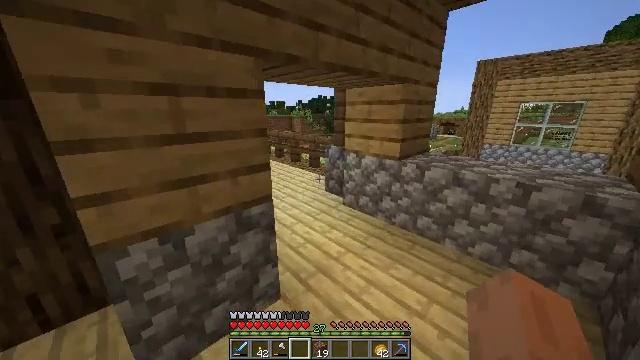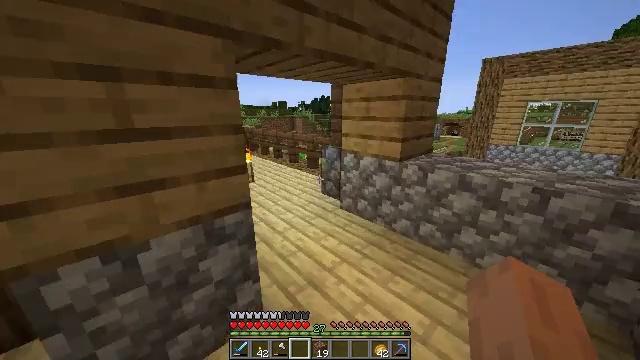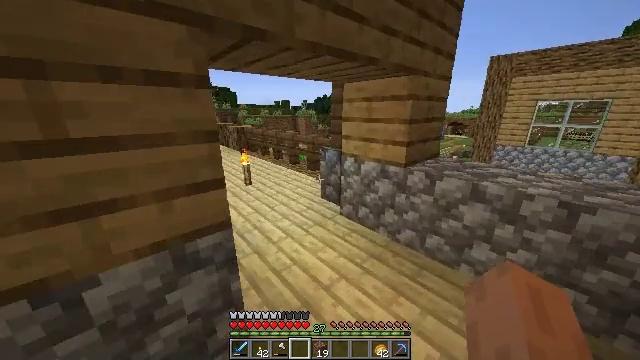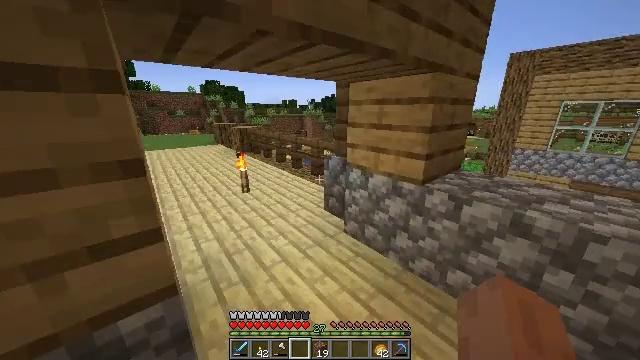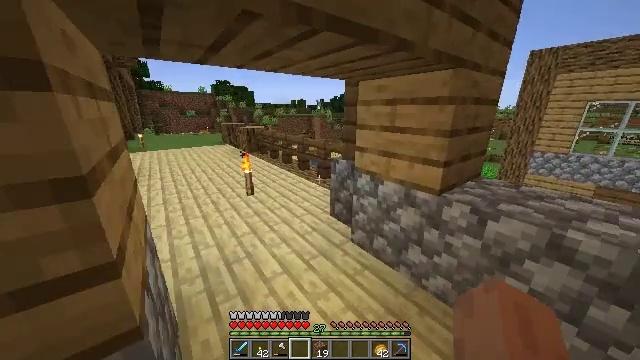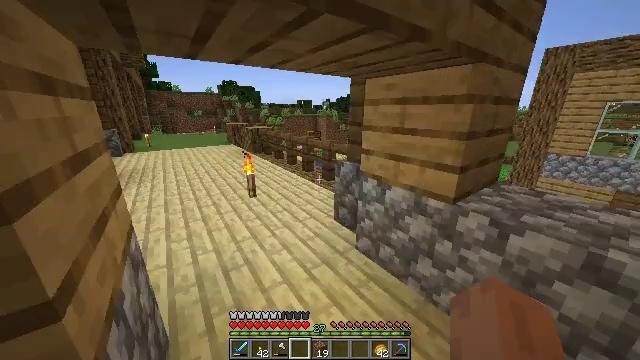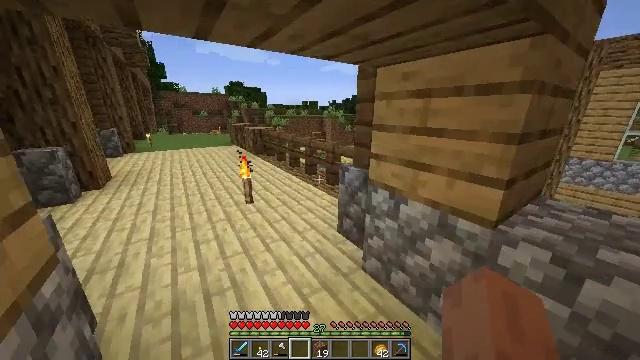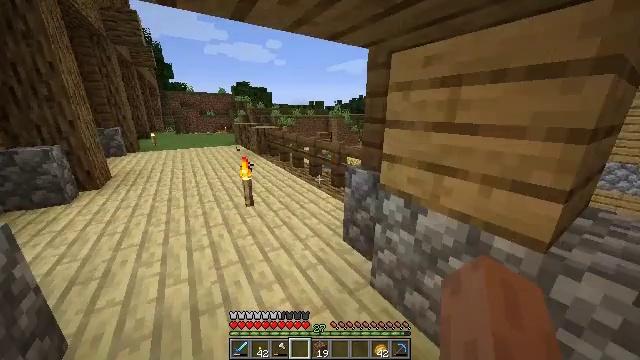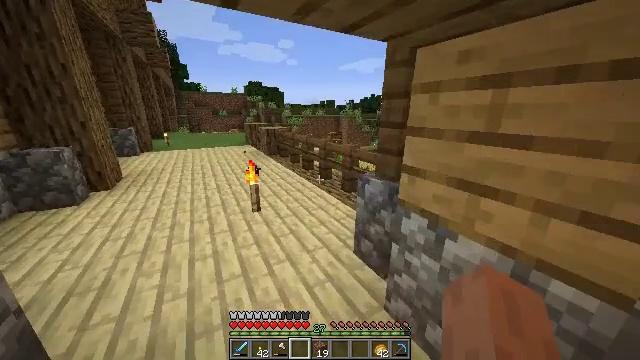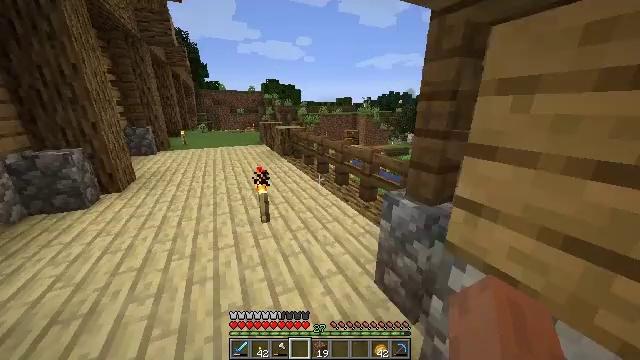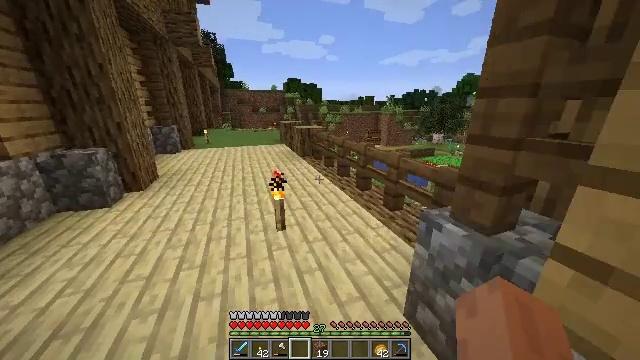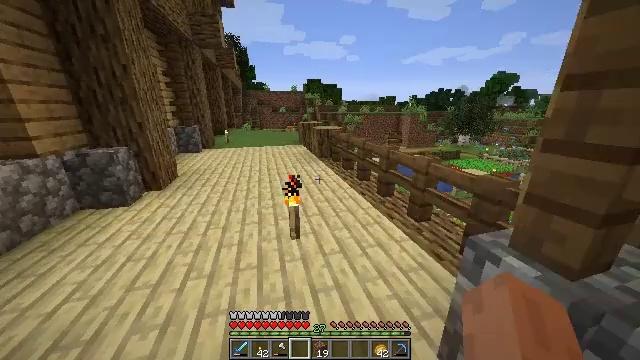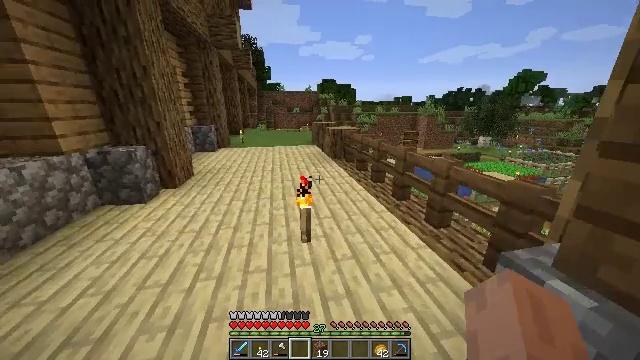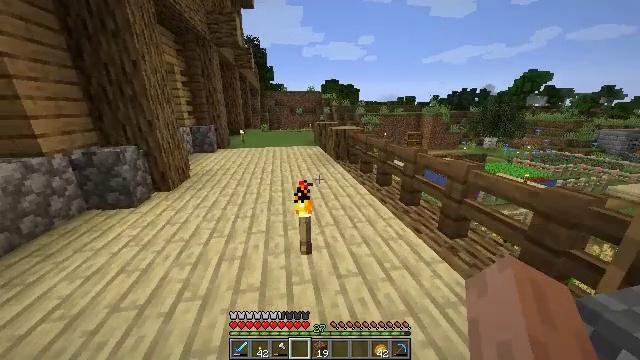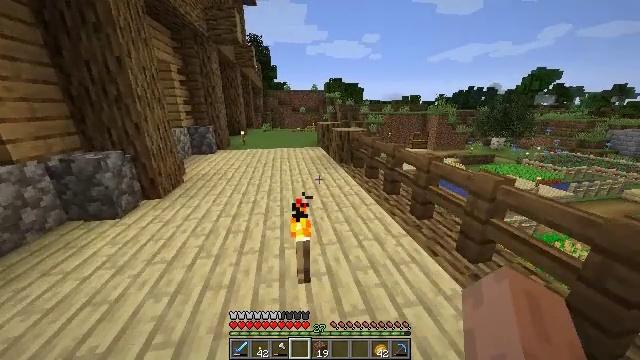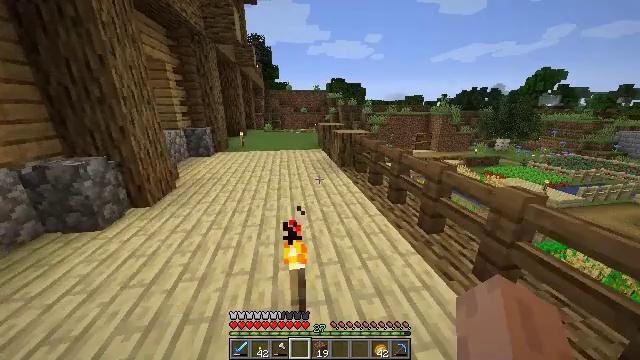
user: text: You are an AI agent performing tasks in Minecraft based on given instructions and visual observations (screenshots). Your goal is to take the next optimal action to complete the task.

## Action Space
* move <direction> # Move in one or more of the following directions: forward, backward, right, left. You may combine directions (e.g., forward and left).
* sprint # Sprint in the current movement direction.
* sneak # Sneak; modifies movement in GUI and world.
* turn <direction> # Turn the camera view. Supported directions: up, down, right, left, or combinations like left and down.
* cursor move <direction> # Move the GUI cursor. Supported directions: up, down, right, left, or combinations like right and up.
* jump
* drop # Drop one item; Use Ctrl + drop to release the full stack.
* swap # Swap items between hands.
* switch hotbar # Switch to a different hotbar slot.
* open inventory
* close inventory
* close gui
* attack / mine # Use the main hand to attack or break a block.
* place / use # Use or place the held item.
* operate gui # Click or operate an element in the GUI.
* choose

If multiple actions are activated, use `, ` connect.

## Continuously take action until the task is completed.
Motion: motion action
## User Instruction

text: Get birch stairs through crafting.
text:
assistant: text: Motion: move forward
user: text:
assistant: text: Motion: move forward
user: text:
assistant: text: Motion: move forward, turn left
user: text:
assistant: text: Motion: move forward, turn left
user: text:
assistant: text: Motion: move forward, turn left
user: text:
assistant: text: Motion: move forward, turn left
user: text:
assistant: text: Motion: move forward, turn left
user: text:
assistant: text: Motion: move forward, turn left
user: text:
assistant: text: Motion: move forward, turn left
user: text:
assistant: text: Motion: move forward, turn left
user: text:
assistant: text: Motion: move forward, turn left
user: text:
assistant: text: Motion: move forward, turn left
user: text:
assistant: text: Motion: move forward
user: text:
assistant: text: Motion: move forward
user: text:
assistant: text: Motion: move forward
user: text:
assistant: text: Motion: move forward
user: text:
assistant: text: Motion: move forward
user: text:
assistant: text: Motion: move forward
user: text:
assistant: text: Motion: move forward
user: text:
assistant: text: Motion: move forward
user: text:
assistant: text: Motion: move forward
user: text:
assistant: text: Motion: move forward
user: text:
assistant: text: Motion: move forward
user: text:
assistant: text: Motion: move forward
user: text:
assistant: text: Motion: move forward
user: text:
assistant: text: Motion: move forward
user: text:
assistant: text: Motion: move forward
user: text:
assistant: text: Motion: move forward
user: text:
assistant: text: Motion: move forward
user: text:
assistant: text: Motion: move forward